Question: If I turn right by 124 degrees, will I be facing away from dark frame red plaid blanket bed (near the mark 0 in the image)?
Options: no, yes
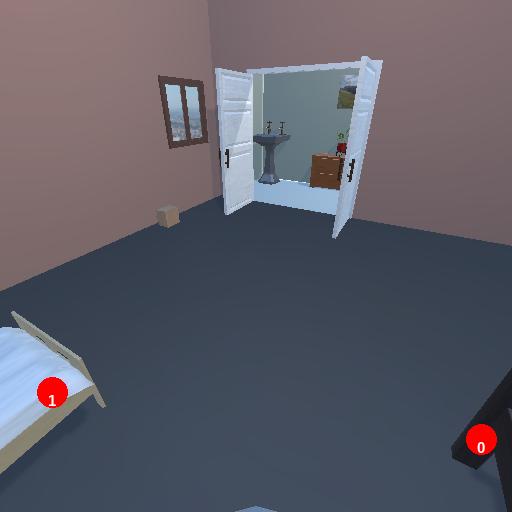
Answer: no